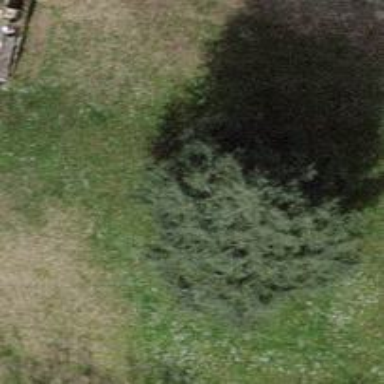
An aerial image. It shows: Evergreen needle-leaved tree.